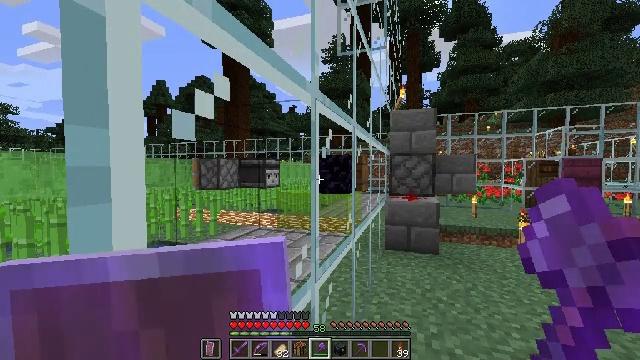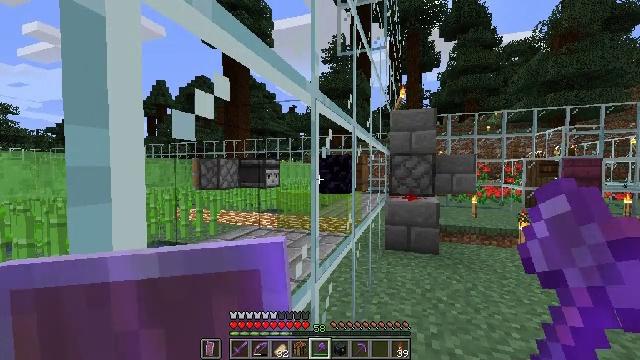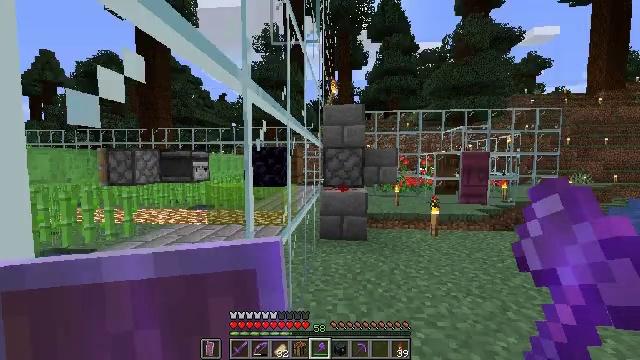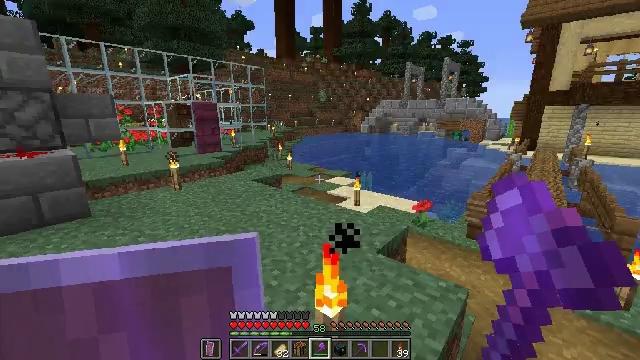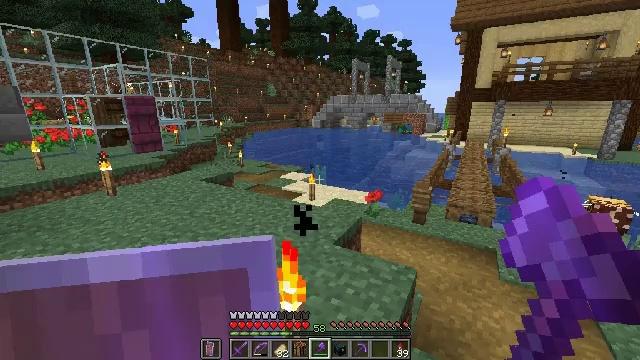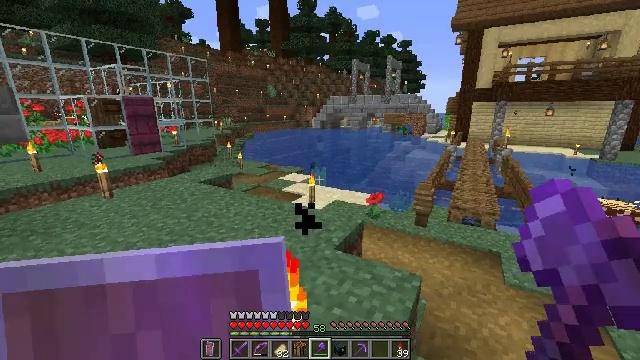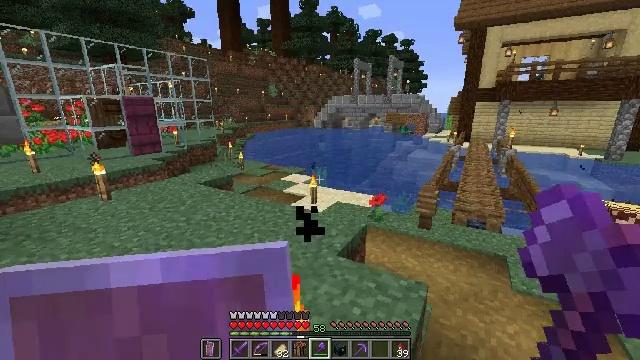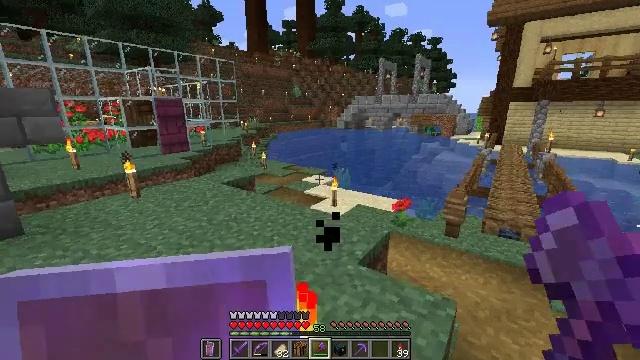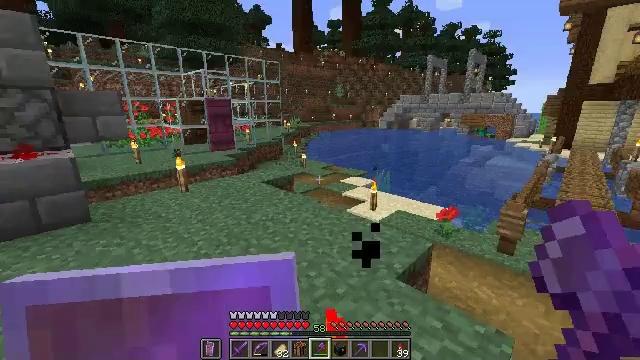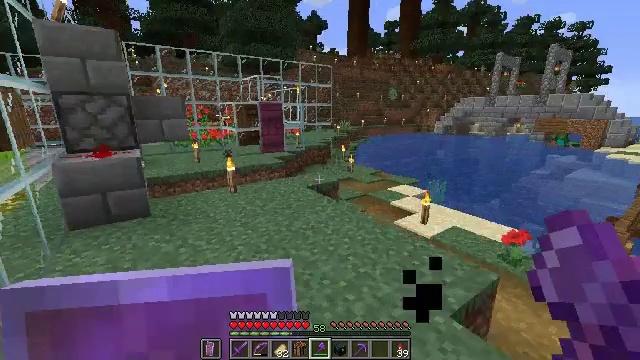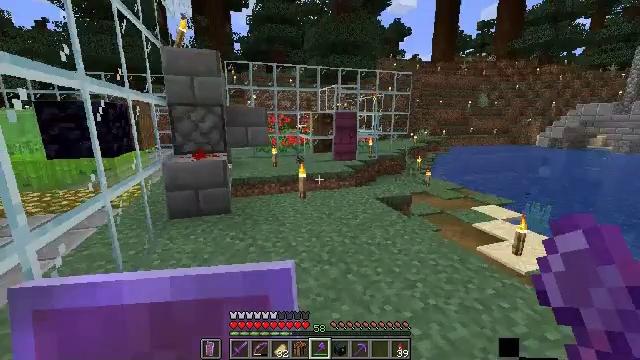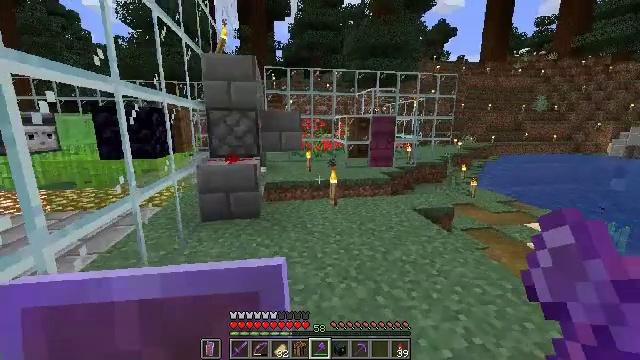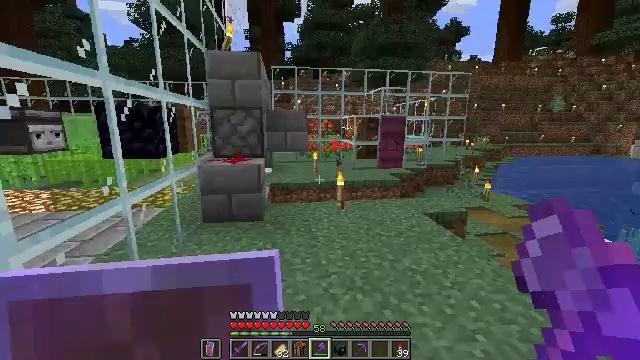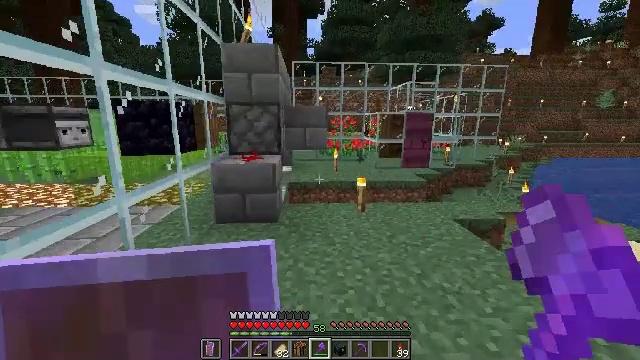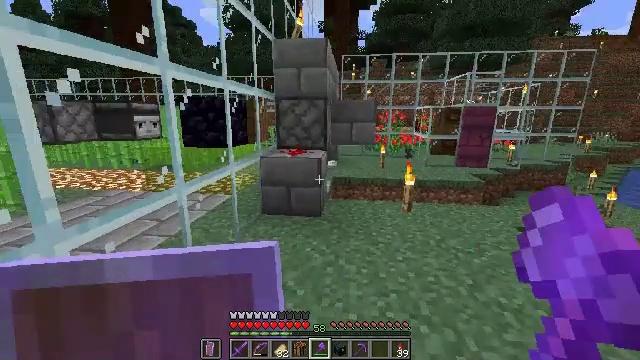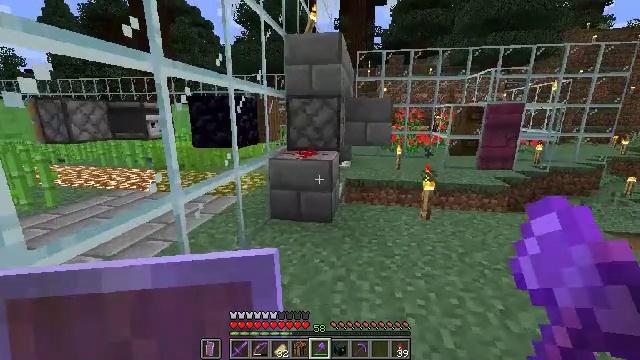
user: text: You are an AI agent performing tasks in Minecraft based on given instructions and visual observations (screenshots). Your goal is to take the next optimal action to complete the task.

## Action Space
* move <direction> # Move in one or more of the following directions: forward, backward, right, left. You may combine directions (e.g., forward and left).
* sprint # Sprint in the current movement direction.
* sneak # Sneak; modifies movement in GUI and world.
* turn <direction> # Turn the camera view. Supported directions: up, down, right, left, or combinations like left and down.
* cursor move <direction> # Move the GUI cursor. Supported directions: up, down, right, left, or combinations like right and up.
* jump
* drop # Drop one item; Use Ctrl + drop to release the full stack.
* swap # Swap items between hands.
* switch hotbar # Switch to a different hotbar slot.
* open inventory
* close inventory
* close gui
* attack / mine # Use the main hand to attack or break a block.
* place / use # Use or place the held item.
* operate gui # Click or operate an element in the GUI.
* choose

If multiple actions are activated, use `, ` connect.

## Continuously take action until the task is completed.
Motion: motion action
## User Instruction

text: Retrieve slime block by mining it.
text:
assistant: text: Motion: no_op
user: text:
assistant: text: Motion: turn right and down
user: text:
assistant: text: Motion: turn right and down
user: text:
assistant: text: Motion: turn right and down
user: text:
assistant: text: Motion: move forward
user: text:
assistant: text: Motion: move forward
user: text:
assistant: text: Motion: move forward, turn left
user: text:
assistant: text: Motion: move forward, turn left
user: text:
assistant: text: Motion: move forward, turn left
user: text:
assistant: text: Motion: move forward, turn left and up
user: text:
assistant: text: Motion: move forward, turn left
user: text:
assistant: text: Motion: move forward, turn left
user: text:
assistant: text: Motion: move forward, turn left
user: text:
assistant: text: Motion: move forward, turn left and down
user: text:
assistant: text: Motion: turn left
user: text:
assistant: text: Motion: no_op
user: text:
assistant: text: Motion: no_op
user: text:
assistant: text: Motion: turn right and up
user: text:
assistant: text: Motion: turn right and down
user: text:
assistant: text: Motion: turn right and down
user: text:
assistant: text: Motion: turn right
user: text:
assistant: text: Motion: turn right and up
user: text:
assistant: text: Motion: no_op
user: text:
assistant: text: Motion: no_op
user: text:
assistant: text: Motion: turn left
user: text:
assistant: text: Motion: no_op
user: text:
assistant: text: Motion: no_op
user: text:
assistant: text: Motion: no_op
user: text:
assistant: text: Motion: no_op
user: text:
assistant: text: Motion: sprint